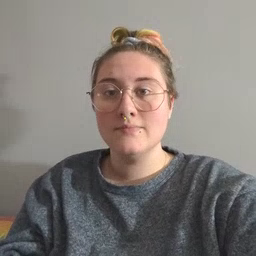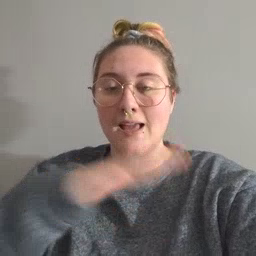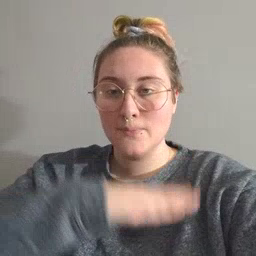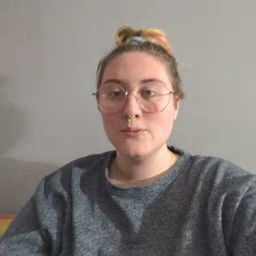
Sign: table